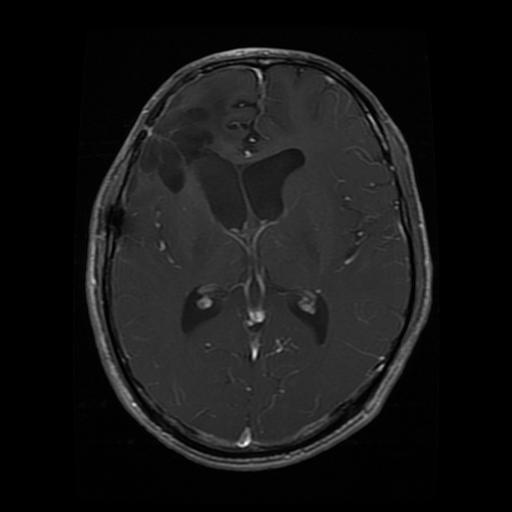
Label: glioma